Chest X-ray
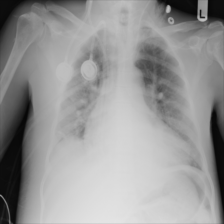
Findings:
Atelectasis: positive
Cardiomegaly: positive
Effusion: negative
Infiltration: negative
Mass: negative
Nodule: negative
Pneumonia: negative
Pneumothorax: negative
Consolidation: negative
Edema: positive
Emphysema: negative
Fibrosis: negative
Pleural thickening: negative
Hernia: negative